Question: The <URL> lists a Config option named 'expandable':
> : Boolean
If set to true, the node will always show a plus/minus icon, even when
empty
I am creating a number of non-leaf objects the following way:
'''
treeNodes[tag] = new Ext.tree.TreeNode({
text : tag,
leaf : false,
expanded : false,
expandable : true,
loaded : true
});
'''
But after adding them to the root TreeNode the result is something like:

Which gets users complaining for having to double-click to expand a node. How can I get the plus/minus buttons as seen in <URL>?
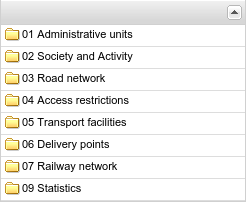
Answer: There is no wrong in the code snippet that you have pasted here. There may be some config in TreePanel which you might be added in your code can cause the problem. May the config like 'iconCls'
Working fiddle is here... <URL>
'''
Ext.onReady(function() {
new Ext.tree.TreePanel({
title: 'Simple Tree',
width: 200,
height: 150,
rootVisible: false,
renderTo: Ext.getBody(),
root: {
expanded: true,
children: [{
text: "detention",
leaf: false,
expanded: false,
expandable: true,
loaded: true
}, {
text: "homework",
expanded: true,
children: [{
text: "book report",
leaf: true
}, {
text: "alegrbra",
leaf: true
}]
}, {
text: "buy lottery tickets",
leaf: true
}]
}
});
});
'''
The version used was 3.4.0. Check your version and code.